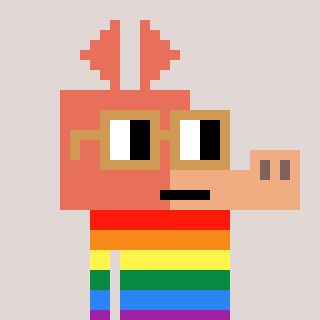
a pixel art character with square brown glasses, a aardvark-shaped head and a grayscale-colored body on a warm background